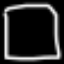
Label: square